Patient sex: M
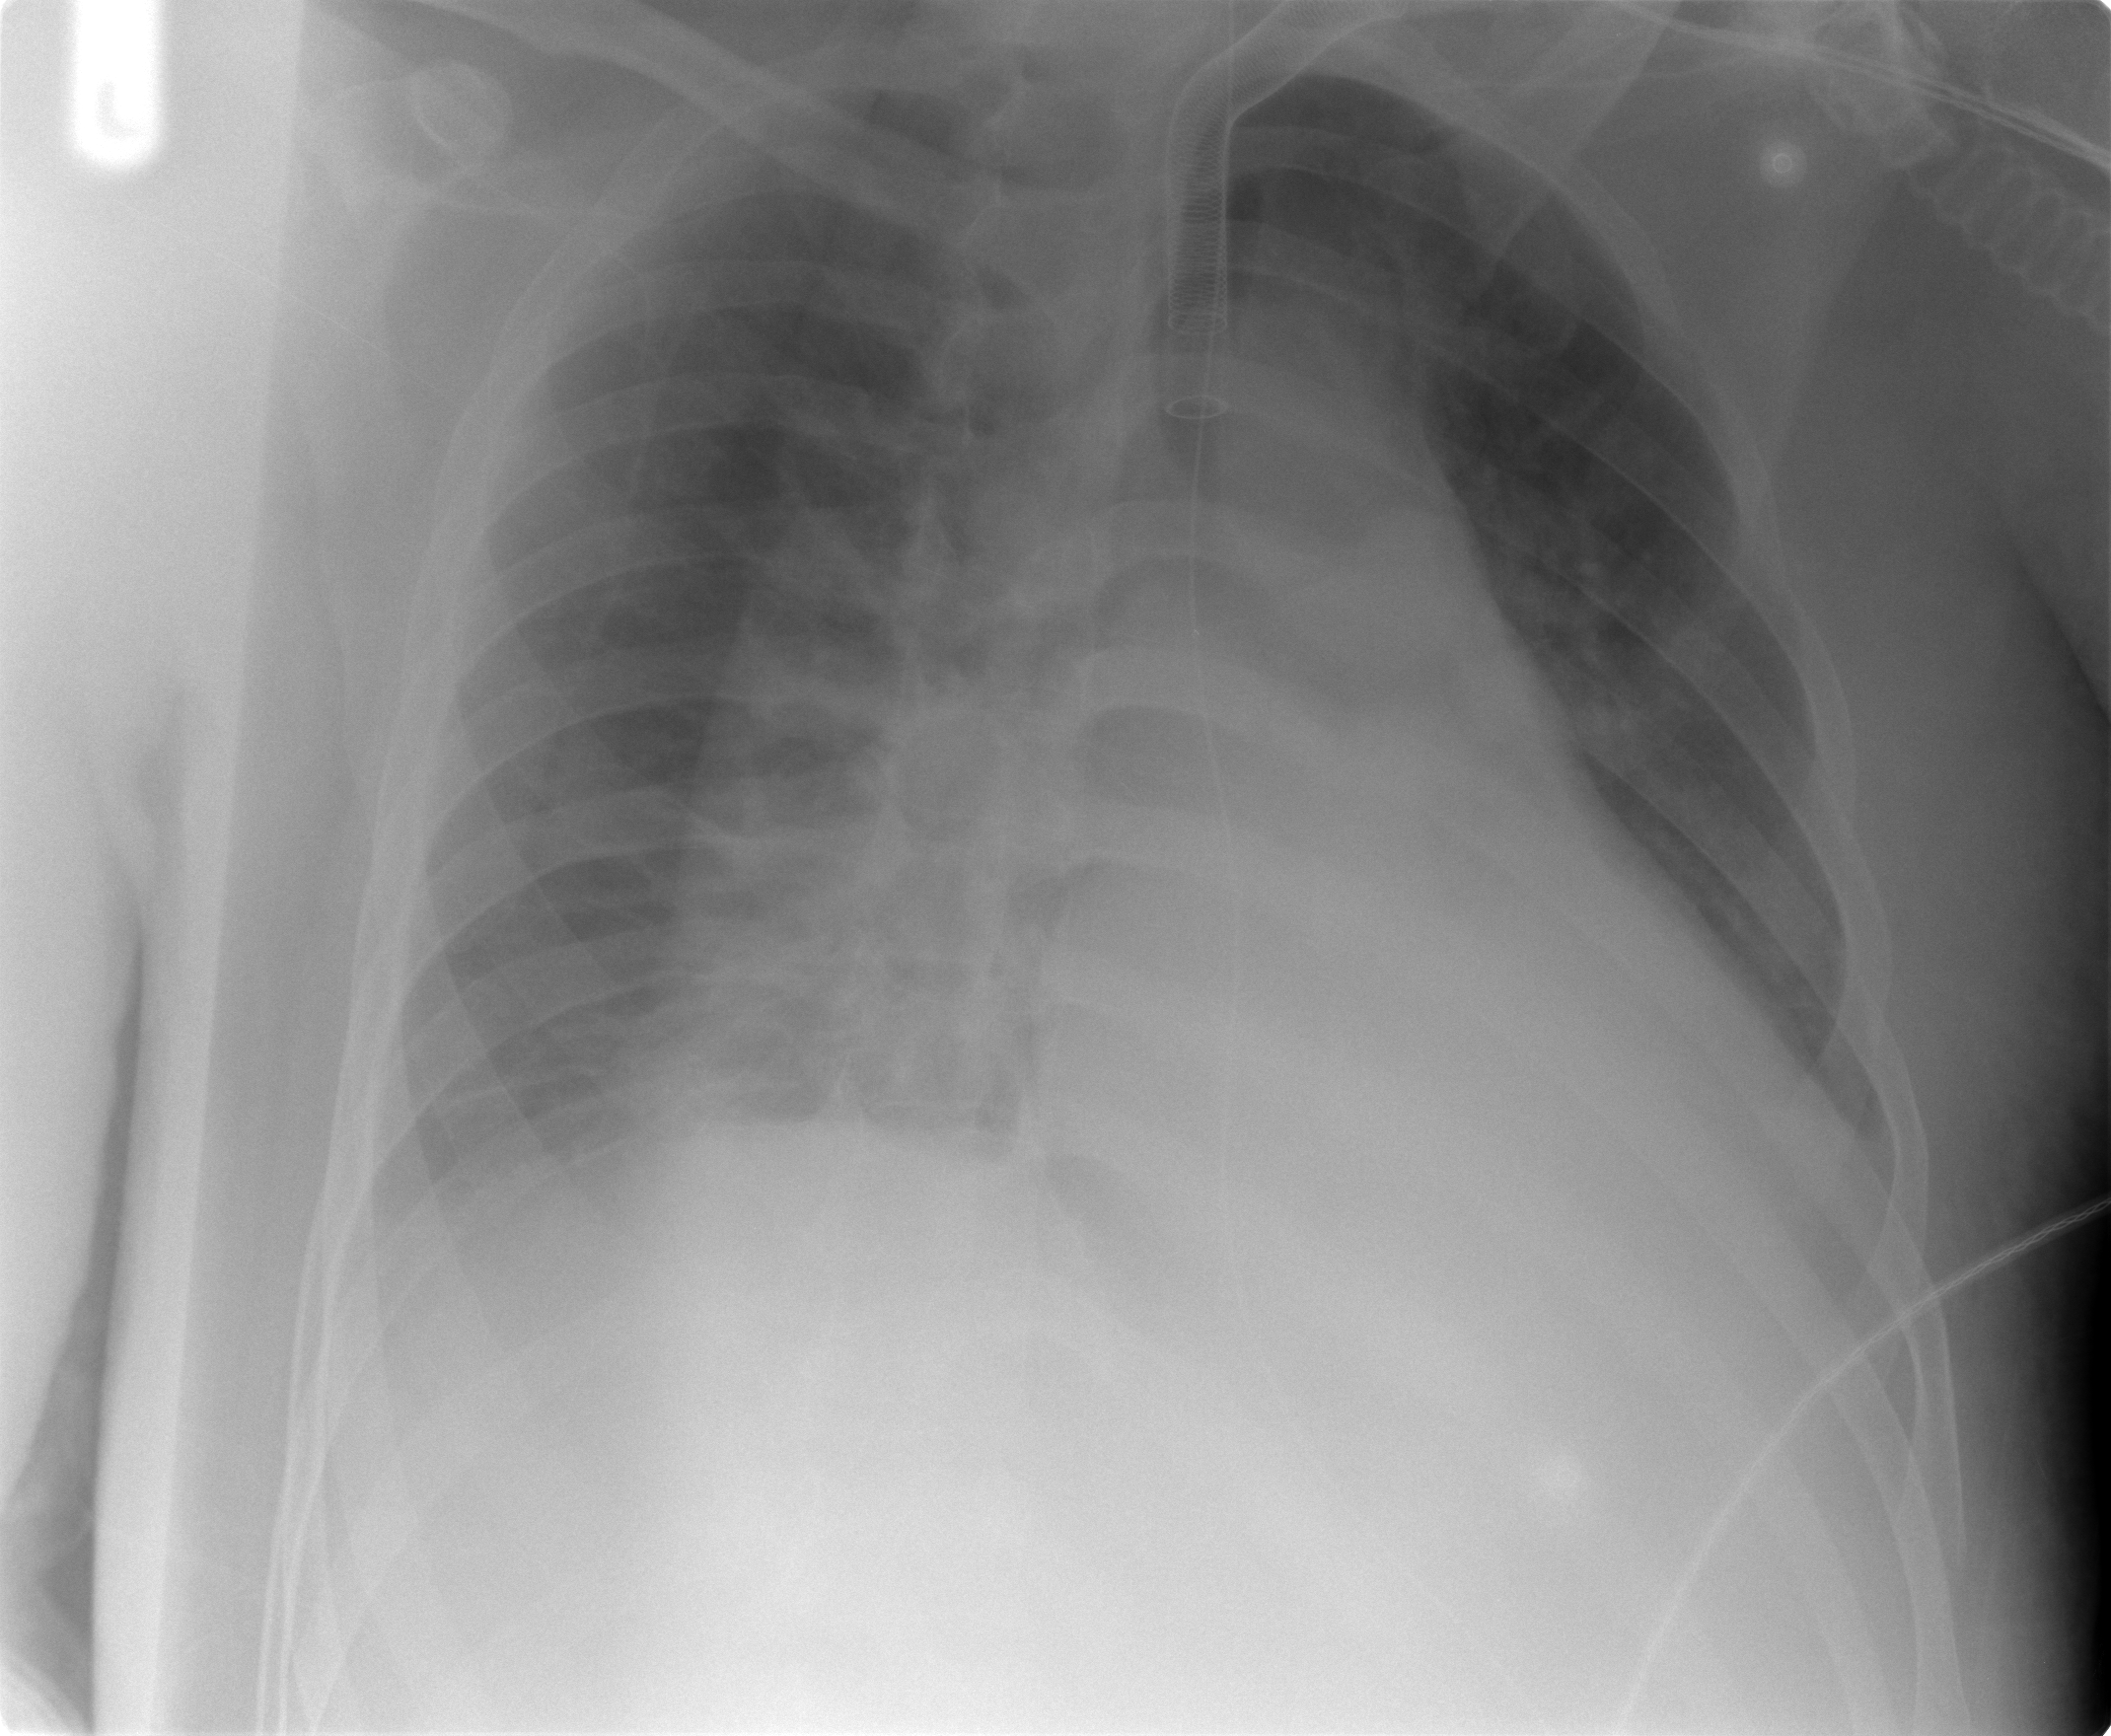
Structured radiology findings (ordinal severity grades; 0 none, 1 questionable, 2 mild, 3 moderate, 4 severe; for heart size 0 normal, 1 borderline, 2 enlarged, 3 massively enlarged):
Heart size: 0
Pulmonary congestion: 0
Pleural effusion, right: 1
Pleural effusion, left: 1
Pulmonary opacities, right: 0
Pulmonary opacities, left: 2
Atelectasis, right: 2
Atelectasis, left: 2